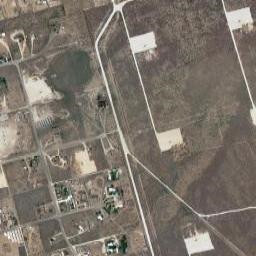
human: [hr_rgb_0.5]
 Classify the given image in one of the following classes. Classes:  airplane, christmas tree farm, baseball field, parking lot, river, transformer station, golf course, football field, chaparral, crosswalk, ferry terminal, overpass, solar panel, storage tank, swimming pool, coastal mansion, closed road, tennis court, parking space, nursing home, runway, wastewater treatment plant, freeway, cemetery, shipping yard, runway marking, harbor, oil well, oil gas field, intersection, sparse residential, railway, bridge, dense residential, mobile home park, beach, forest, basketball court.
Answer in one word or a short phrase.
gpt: oil gas field